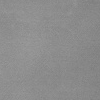
Atmospheric dust classification: dusty